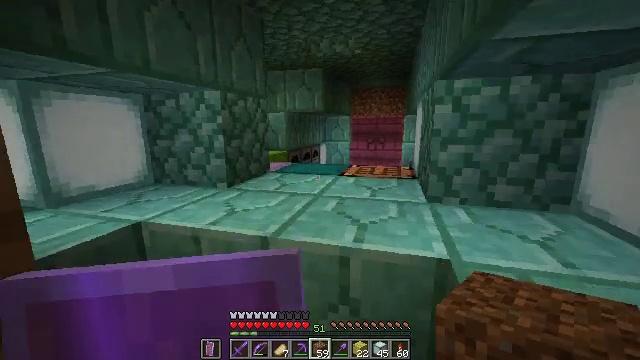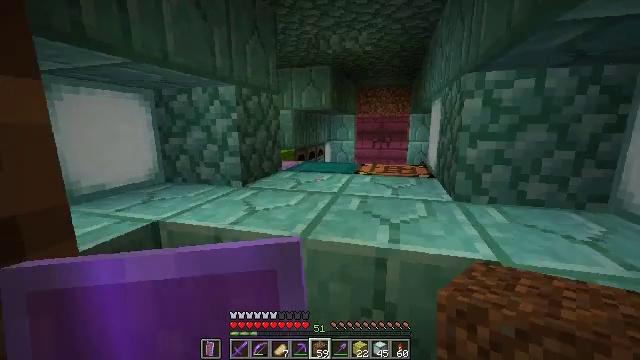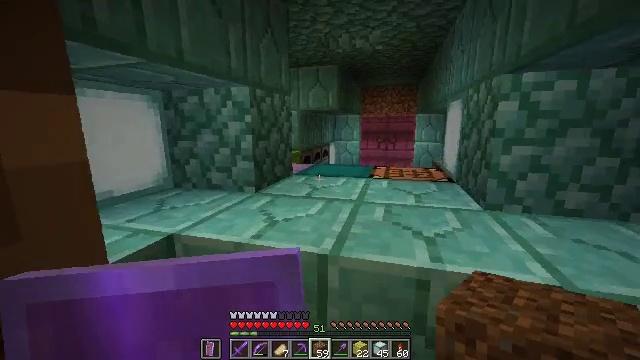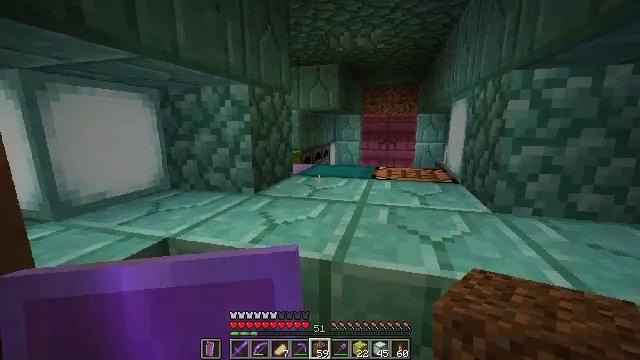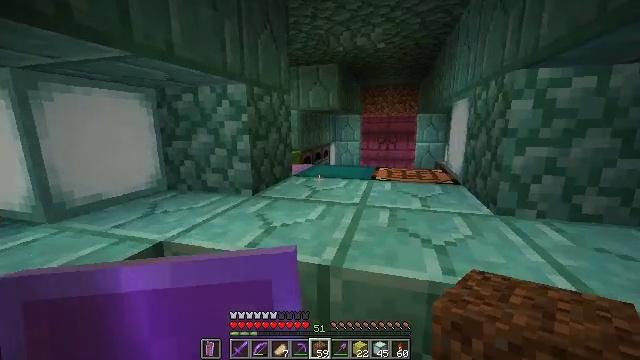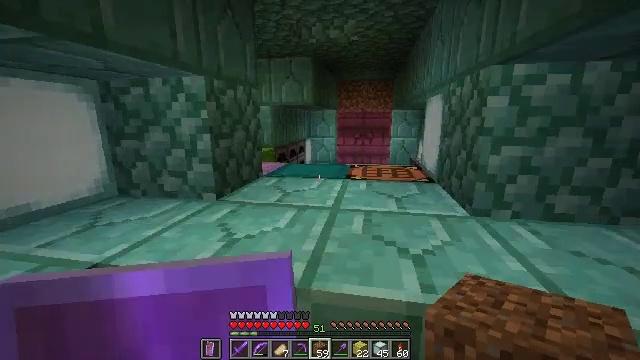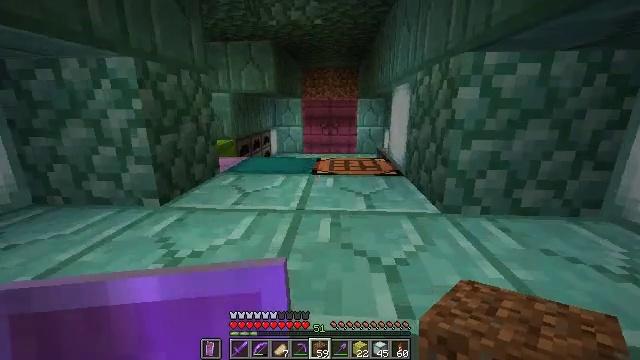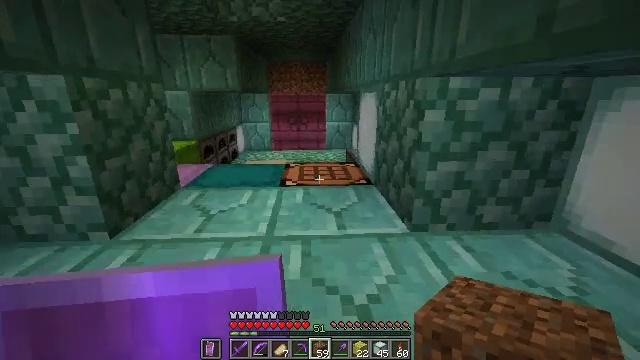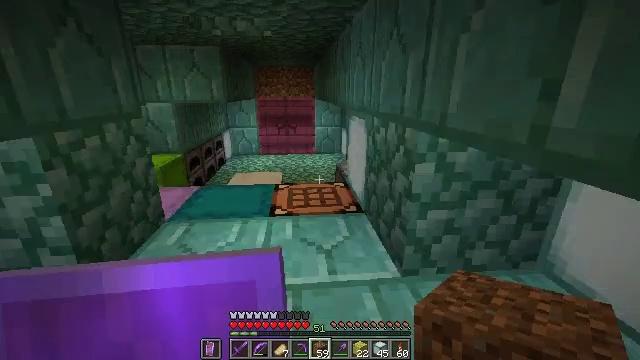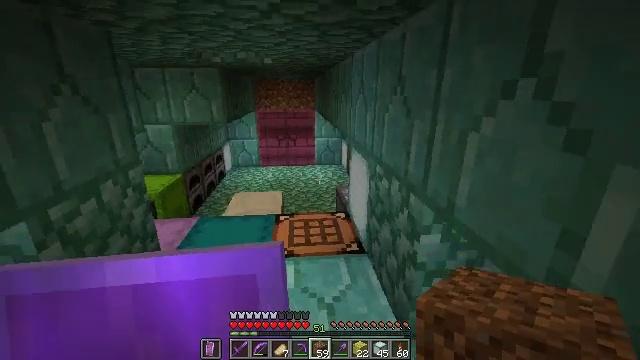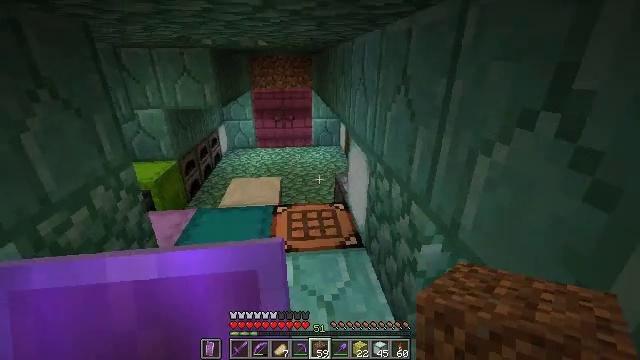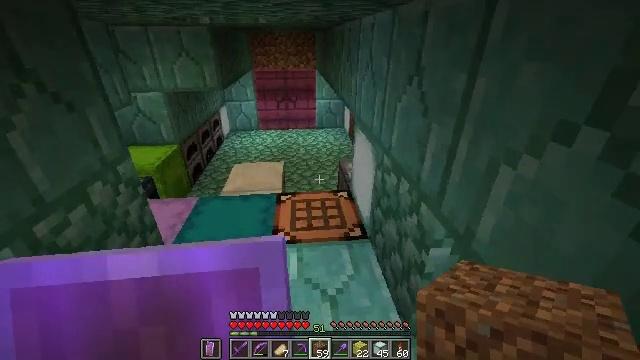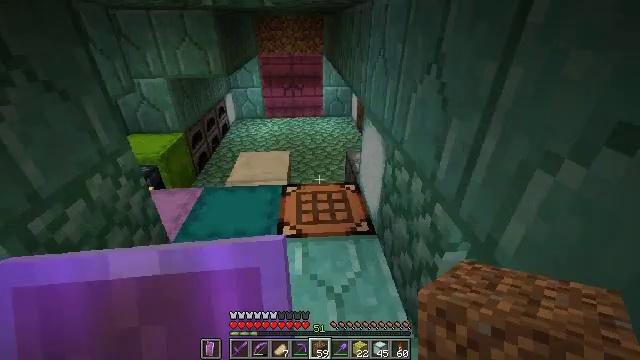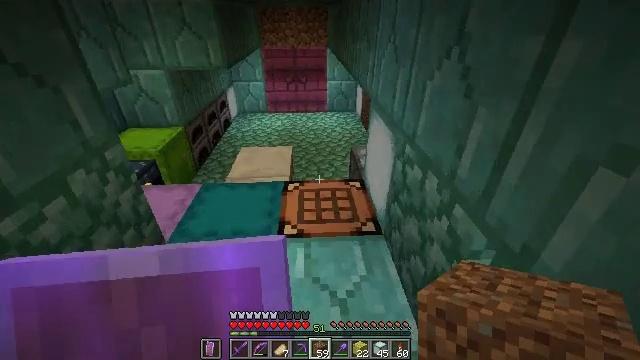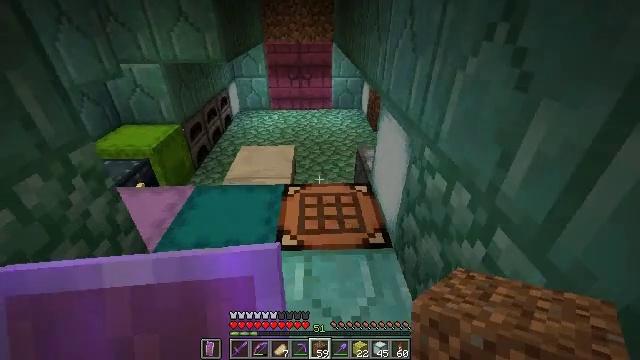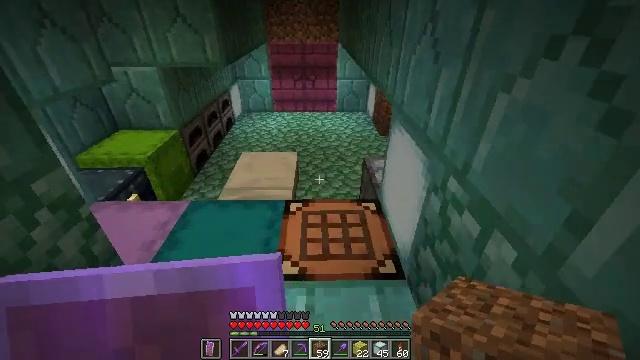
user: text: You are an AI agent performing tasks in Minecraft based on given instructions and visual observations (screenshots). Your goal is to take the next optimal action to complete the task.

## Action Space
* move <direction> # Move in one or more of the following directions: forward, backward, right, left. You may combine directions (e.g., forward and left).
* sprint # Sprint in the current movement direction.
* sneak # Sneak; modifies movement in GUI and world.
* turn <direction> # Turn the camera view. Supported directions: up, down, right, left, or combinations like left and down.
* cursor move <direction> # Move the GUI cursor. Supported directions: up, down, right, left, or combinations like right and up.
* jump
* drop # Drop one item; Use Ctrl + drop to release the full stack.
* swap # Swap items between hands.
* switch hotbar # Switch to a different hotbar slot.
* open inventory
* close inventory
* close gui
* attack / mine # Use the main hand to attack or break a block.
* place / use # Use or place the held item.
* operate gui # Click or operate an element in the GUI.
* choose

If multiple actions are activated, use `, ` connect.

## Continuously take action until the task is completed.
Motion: motion action
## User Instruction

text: craft item sponge
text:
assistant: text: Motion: move forward and move left
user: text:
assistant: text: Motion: move forward and move left
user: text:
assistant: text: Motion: move forward and move left
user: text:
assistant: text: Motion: move forward and move left
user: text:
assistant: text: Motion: move forward, turn right and down
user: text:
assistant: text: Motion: move forward, turn right and down
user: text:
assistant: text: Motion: move forward, turn right and down, jump
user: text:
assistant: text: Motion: move forward, turn right and down, jump
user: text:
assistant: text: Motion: move forward, jump
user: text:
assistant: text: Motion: move forward, turn down, jump
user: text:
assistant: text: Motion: move forward, turn down, jump
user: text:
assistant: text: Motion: move forward, turn left and down
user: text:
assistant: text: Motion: move forward
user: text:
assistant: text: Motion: move forward, turn left
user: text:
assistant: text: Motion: move forward
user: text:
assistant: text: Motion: move forward
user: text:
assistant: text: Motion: move forward
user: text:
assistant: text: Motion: move forward
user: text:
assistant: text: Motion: move forward, turn left
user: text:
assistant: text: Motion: move forward, turn left and down
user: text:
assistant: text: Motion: move forward, turn left and down
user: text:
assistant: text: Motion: move forward, turn left
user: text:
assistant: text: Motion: move forward, turn left and down
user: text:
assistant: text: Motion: move forward, turn left
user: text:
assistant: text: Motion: move forward, turn left
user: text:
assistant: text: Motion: move forward, turn left and up
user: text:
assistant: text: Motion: move right, turn left
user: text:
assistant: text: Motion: move right
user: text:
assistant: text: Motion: move right
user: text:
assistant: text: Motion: move right